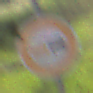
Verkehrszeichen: Ueberholverbot
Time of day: MorningAfternoon
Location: Outdoor (RoadRail)
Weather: PartlyCloudy
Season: NotSpecified
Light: Natural